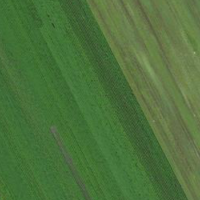
EUNIS habitat code: 52
Species observed at this site:
Numenius arquata